Question: What I'm trying to do is to play a video inside <URL> lightbox.
My HTML code is as follows. When I click on the link it should play the video.
'''
<a href="http://cdn-azu-ns.viddy.com/media/video/0b2b103a-0c40-48a4-877a-64645ef5a0ae-high.mp4?t=634914421568400000" target="_blank" class="photo_link cboxElement iframe">Video</a>
'''
What I do with Colorbox is as below. Load the video into lightbox.
'''
jQuery(".iframe").colorbox({iframe:true, width:"80%", height:"80%"});
'''
It gives me the below error.
'''
Error: cboxElement missing settings object
'''
ScreenShot

What should I do to fix this ? Given that there are no js errors except above one. jQuery is included correctly.
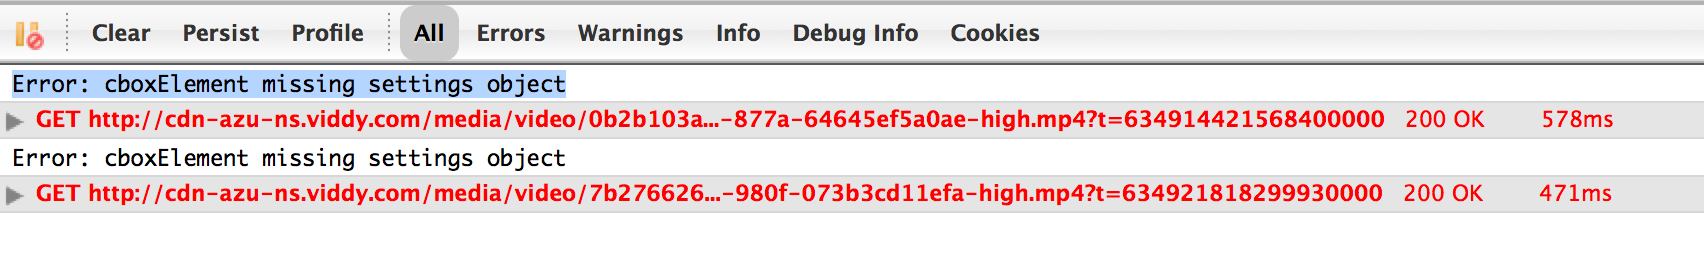
Answer: I had the same problem. I'm having a hard time trying to understand why exactly, but somewhere the colorbox is running in to a conflict because it also uses the name 'iframe' internally. Somehow this is causing a conflict when the classname 'iframe' is used as the class by which the function is called.
In my case changing
'''
jQuery(".iframe").colorbox({iframe:true, width:"80%", height:"80%"});
'''
to:
'''
jQuery(".photo_link").colorbox({iframe:true, width:"80%", height:"80%"});
'''
worked.